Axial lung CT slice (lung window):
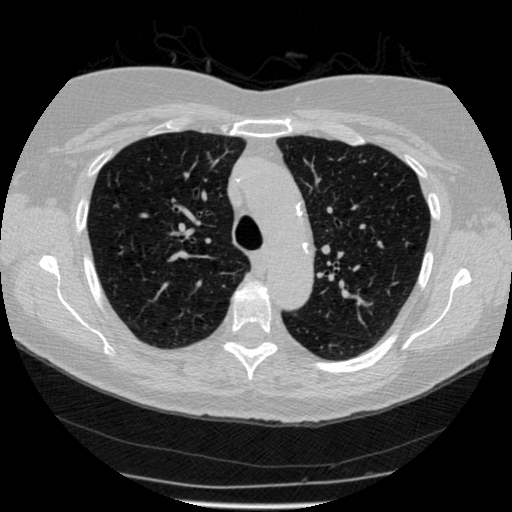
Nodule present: no